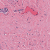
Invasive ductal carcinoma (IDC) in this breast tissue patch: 0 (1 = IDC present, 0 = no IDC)